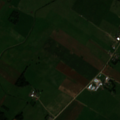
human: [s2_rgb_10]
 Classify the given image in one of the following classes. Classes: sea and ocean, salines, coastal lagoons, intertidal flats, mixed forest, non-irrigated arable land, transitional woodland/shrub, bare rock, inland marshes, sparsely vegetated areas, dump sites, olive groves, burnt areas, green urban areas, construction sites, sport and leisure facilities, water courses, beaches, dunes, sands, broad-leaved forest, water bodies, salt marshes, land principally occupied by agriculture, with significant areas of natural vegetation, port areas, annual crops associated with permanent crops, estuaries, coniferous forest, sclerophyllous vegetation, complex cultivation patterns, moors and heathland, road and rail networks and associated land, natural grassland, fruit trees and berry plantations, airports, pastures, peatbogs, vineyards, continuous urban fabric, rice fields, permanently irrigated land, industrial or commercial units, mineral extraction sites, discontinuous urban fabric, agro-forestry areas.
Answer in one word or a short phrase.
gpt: non-irrigated arable land, complex cultivation patterns, land principally occupied by agriculture, with significant areas of natural vegetation